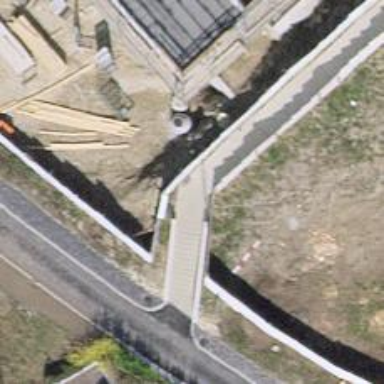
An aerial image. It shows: Set of steps on the road.